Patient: sex M, age 83
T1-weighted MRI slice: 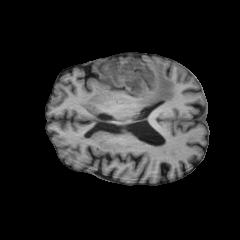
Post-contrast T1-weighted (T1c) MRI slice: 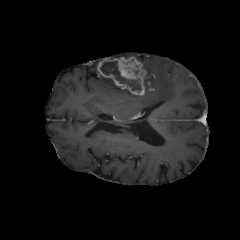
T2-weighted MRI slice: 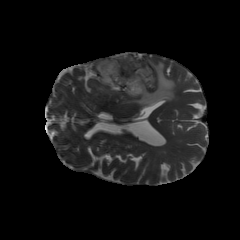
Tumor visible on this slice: yes
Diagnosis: Glioblastoma, IDH-wildtype
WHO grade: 4